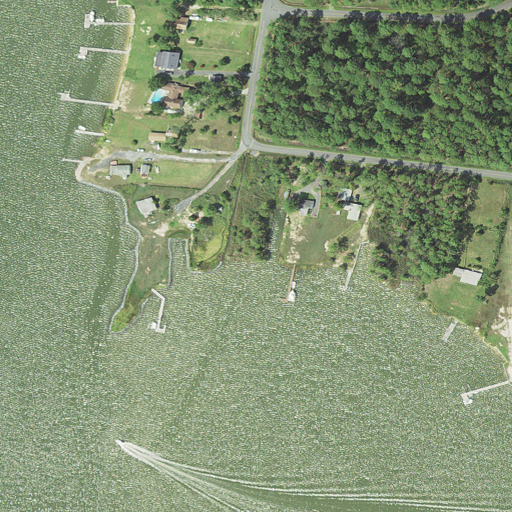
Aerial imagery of cape in Maryland named Windmill Point containing open water, herbaceous wetlands, evergreen forest, low intensity development, open development, shrub, medium intensity development, and pasture